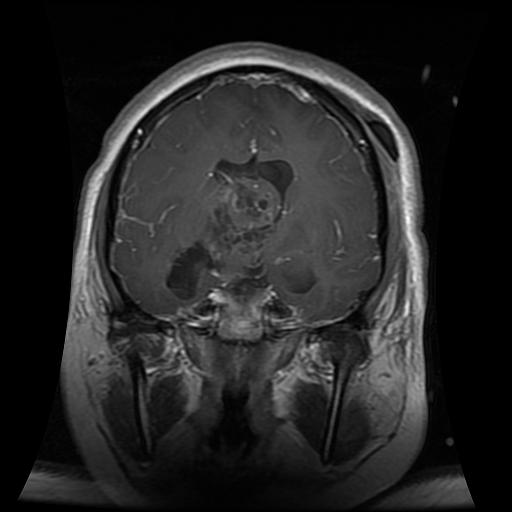
Label: glioma